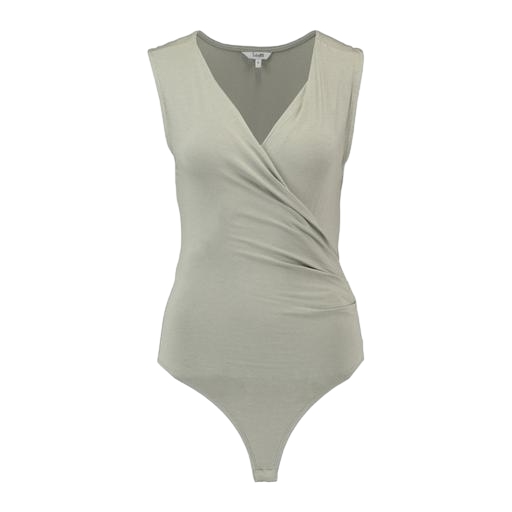
v neck wrap vest, natural faux-wrap jersey shirt, nly drapey waistcoat, white background